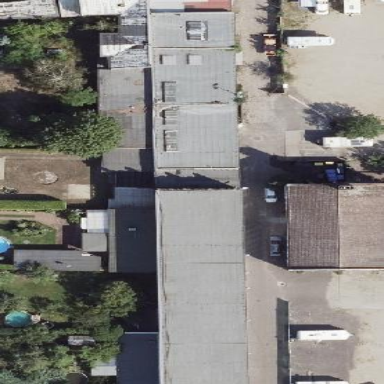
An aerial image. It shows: Commercial building with gabled roof.